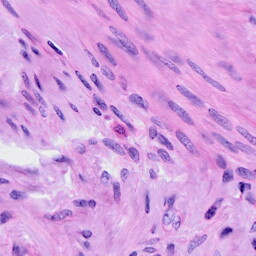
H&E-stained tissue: Cervix